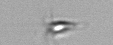
Label: Calciopappus